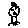
Label: bird